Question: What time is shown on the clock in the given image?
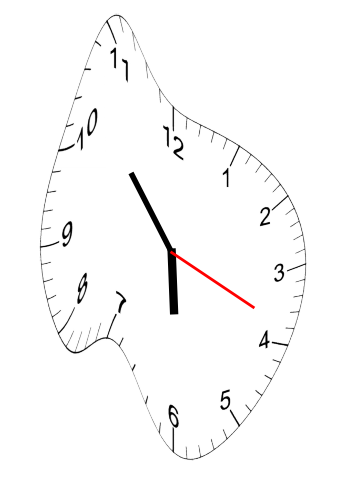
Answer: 05:53:19